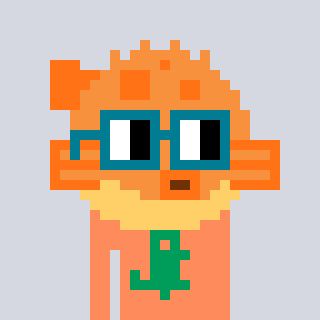
a pixel art character with square dark green glasses, a pufferfish-shaped head and a peachy-colored body on a cool background